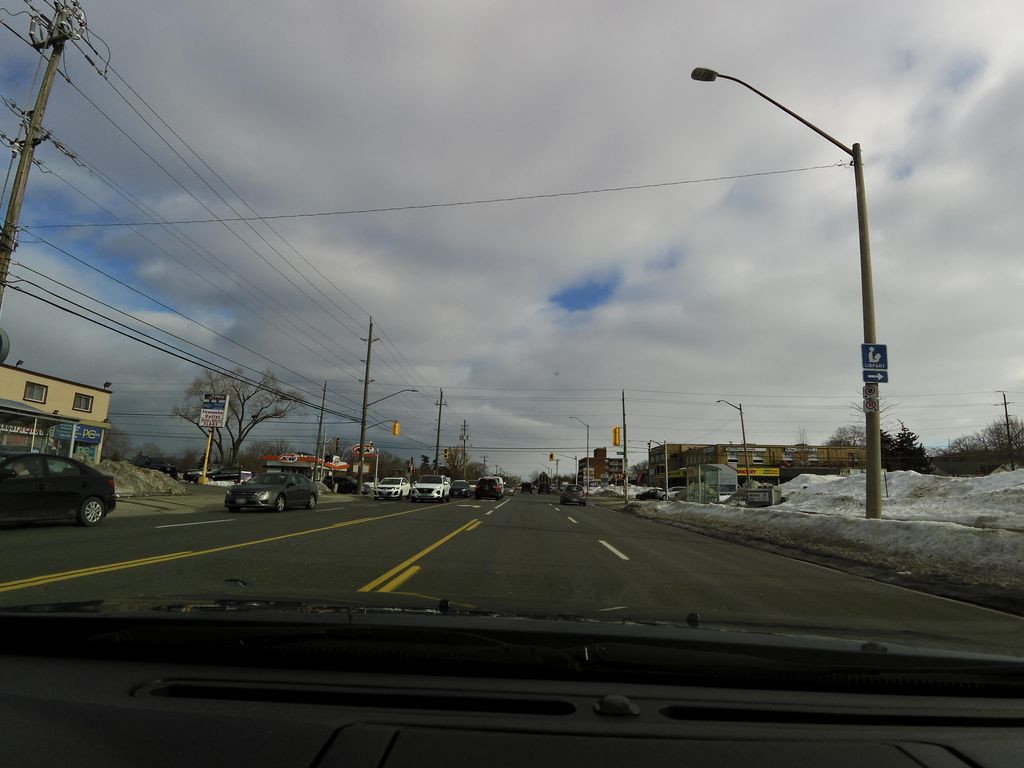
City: hamilton